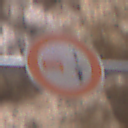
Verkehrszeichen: VerbotUeberholenEinspurigeFahrzeuge
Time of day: Midday
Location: Outdoor (Urban)
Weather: PartlyCloudy
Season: NotSpecified
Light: Natural